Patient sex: M
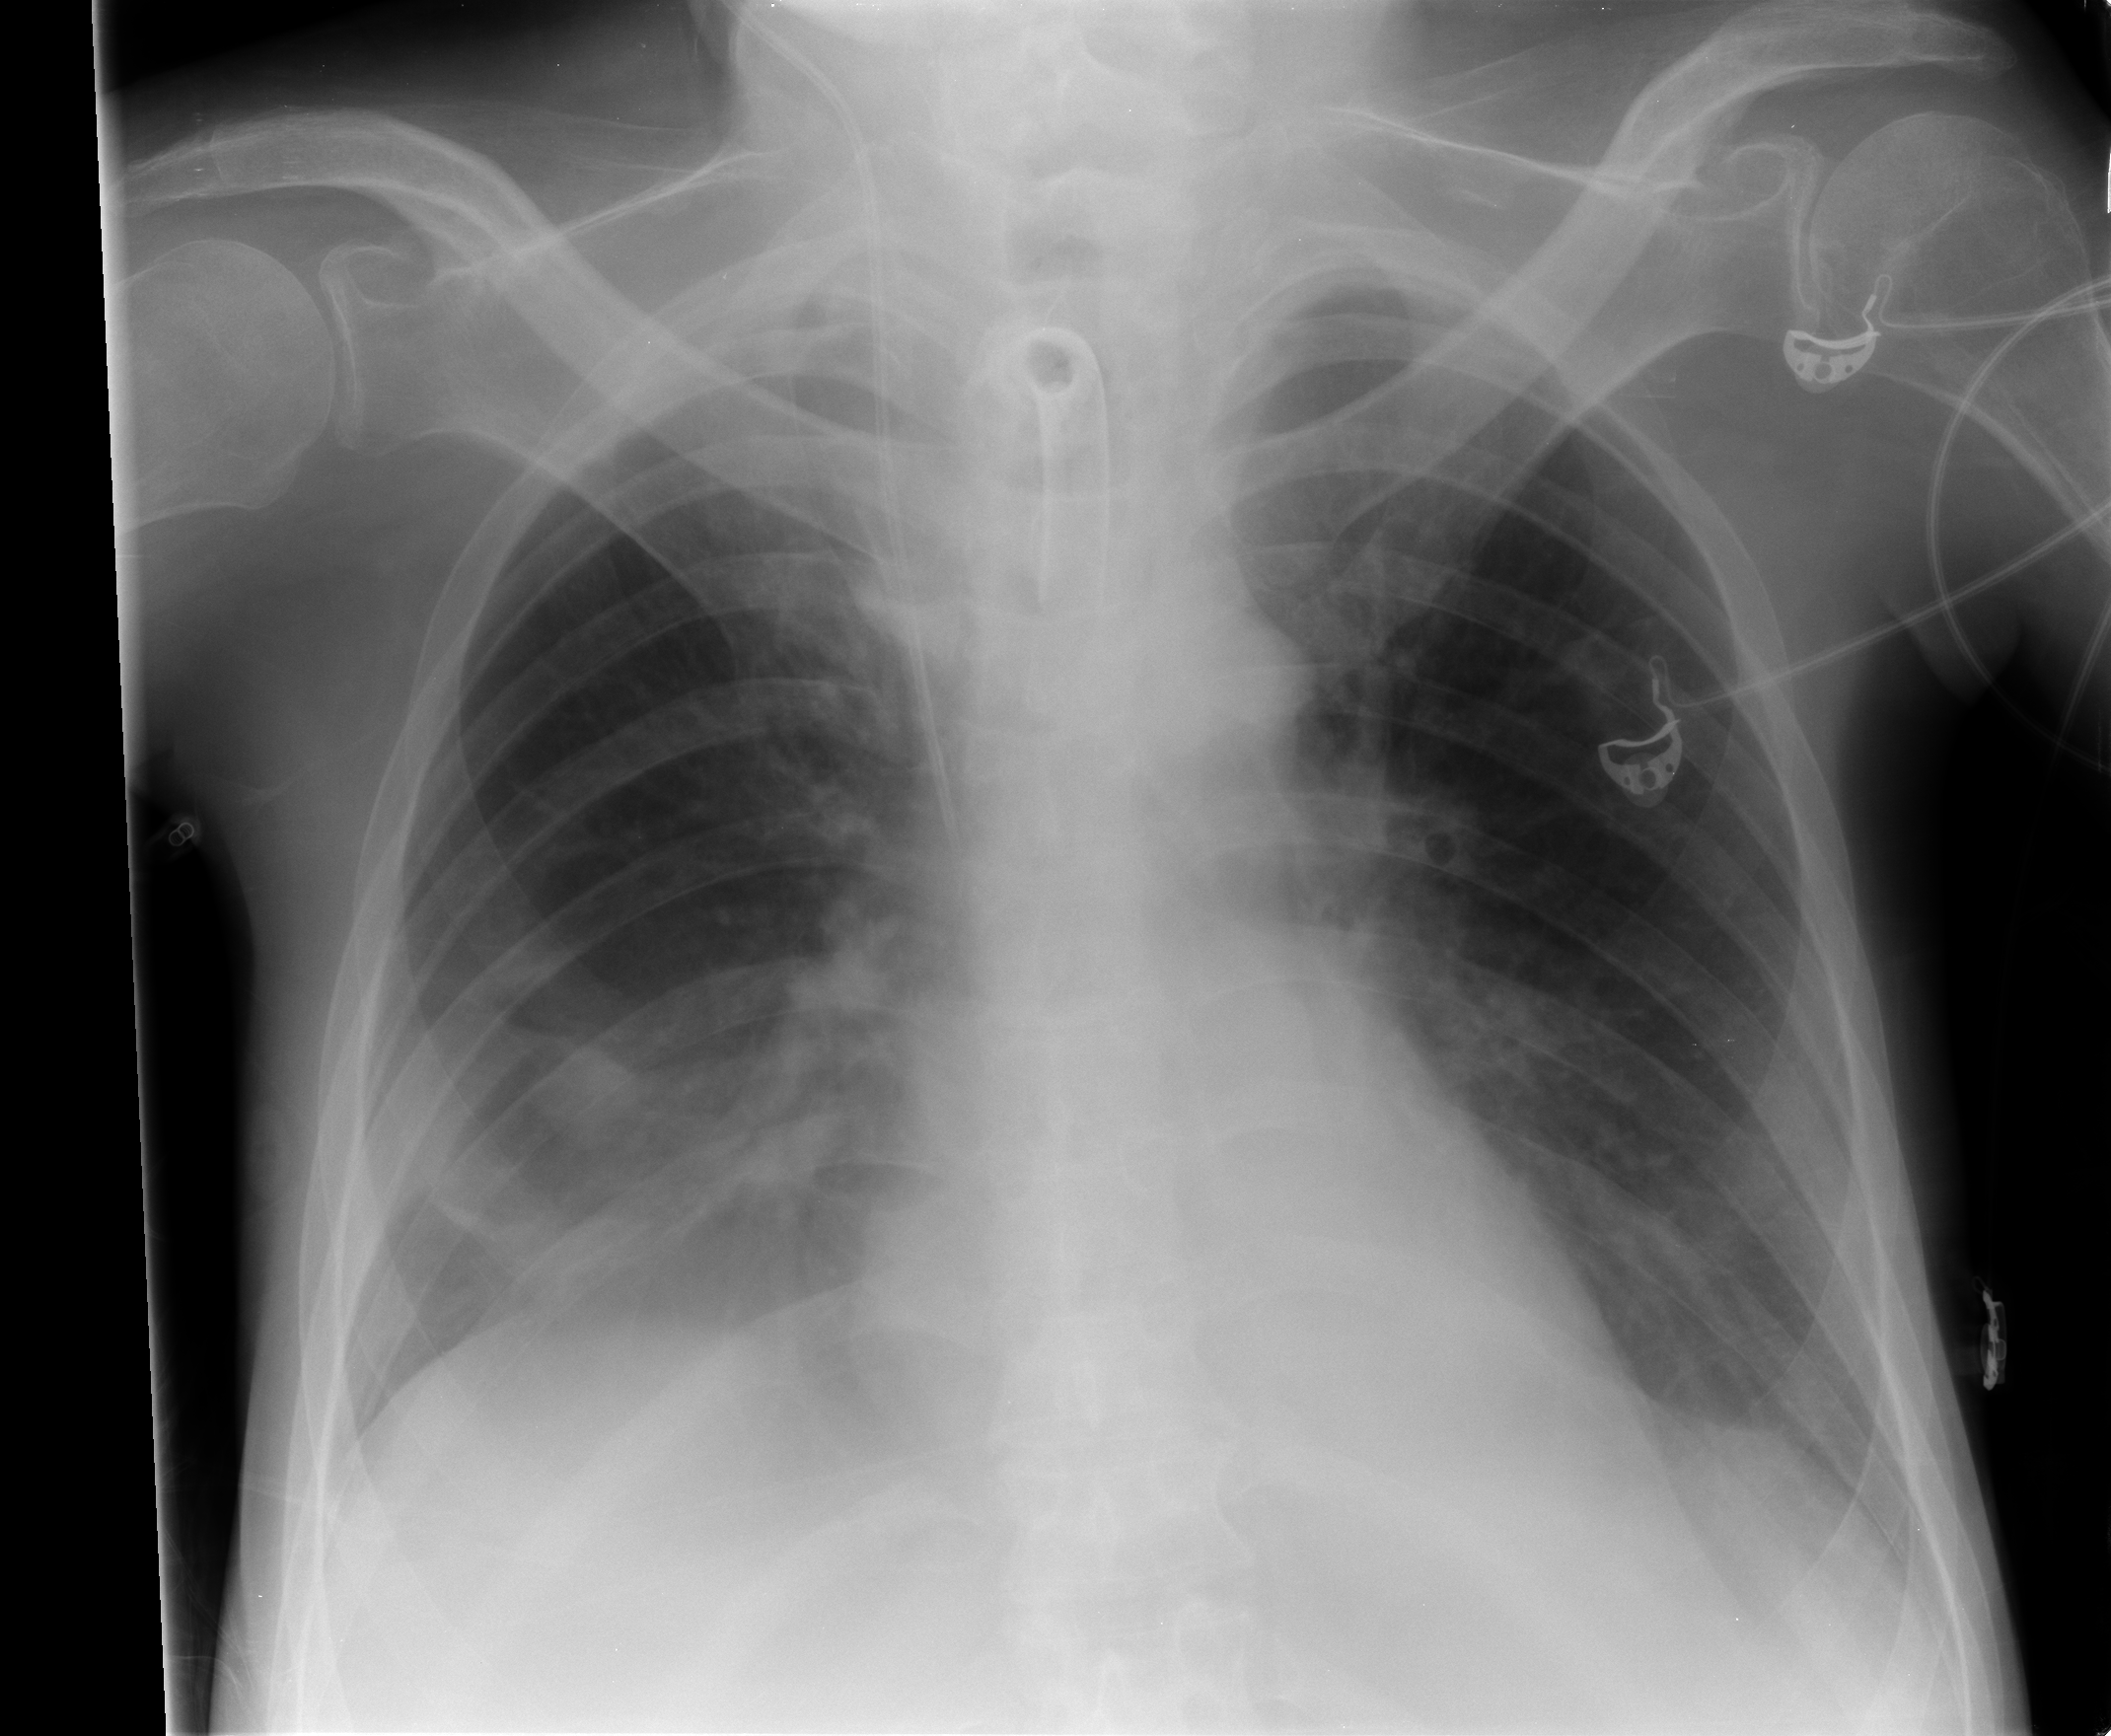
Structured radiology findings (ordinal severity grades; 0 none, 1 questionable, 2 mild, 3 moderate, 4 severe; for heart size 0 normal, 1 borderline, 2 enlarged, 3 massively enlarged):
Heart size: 1
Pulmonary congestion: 2
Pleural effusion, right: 0
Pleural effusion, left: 2
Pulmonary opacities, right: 1
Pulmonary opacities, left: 0
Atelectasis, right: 2
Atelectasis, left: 2